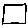
Label: square